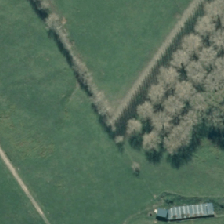
Land cover: deciduous_hardwood